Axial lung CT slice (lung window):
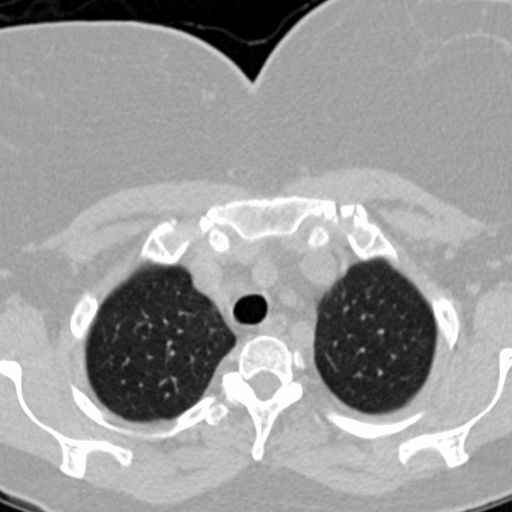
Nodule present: no